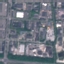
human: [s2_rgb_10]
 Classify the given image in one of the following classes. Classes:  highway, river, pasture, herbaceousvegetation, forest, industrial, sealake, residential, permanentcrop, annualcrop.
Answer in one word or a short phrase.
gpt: Industrial